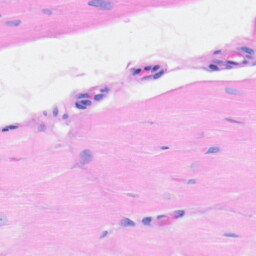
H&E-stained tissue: Heart